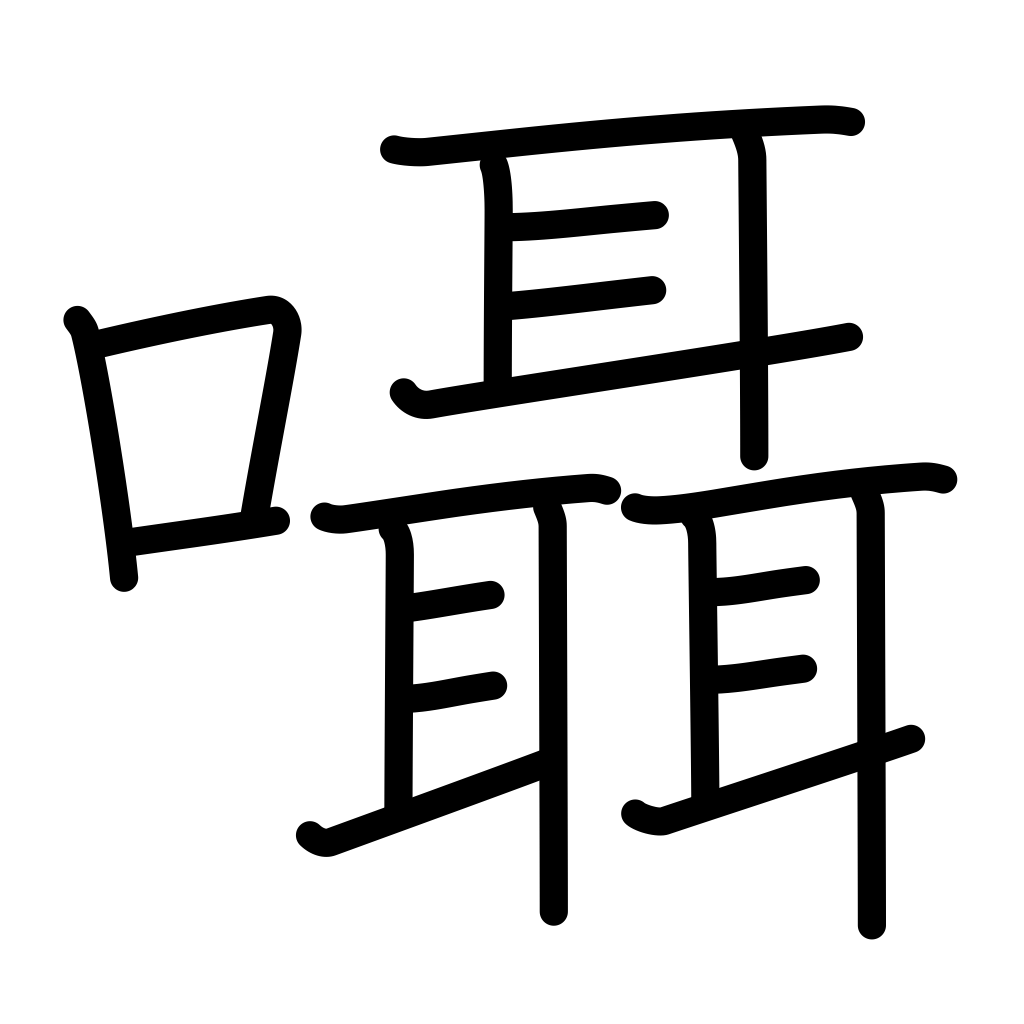
Meaning: whisper, murmur